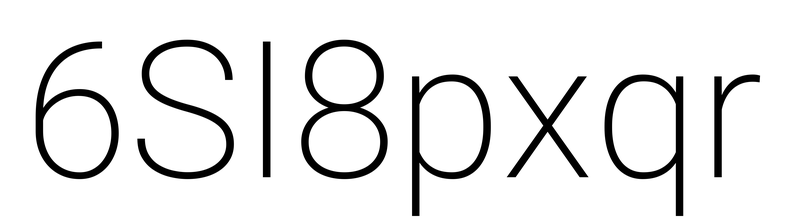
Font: Roboto_ExtraLight